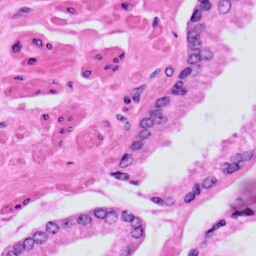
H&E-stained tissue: Prostate